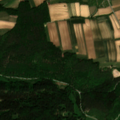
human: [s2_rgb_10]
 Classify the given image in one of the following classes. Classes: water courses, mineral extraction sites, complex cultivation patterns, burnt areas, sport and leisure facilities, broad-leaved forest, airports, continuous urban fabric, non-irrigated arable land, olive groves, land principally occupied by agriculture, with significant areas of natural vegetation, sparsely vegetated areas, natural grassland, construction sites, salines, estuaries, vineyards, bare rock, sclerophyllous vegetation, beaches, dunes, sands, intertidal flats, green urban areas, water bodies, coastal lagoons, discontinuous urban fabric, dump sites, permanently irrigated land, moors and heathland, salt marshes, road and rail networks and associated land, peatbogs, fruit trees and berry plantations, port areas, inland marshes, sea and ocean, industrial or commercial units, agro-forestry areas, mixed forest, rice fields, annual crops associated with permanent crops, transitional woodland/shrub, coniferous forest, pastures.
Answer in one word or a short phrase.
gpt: non-irrigated arable land, land principally occupied by agriculture, with significant areas of natural vegetation, broad-leaved forest, coniferous forest, mixed forest